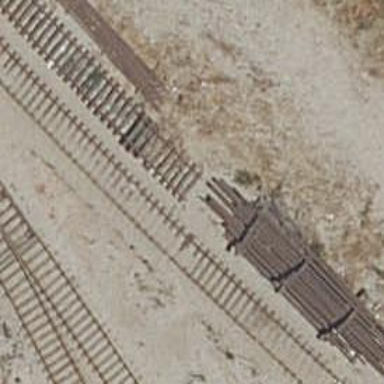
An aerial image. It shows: Railway yard with electrified contact lines.